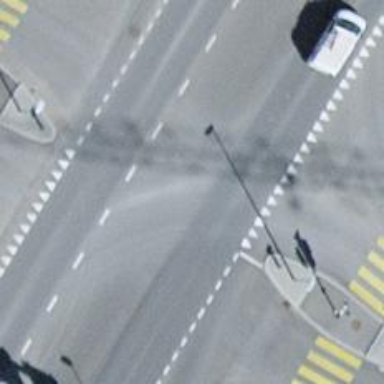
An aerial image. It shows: Road with traffic signals.